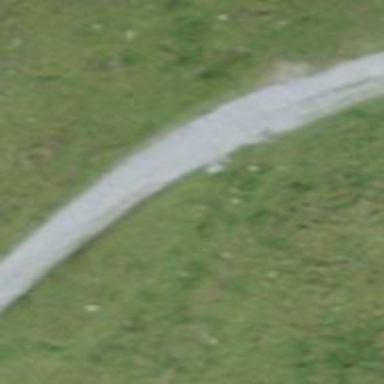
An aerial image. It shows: Gravel path.